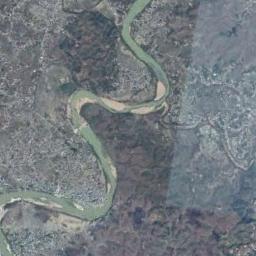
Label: river